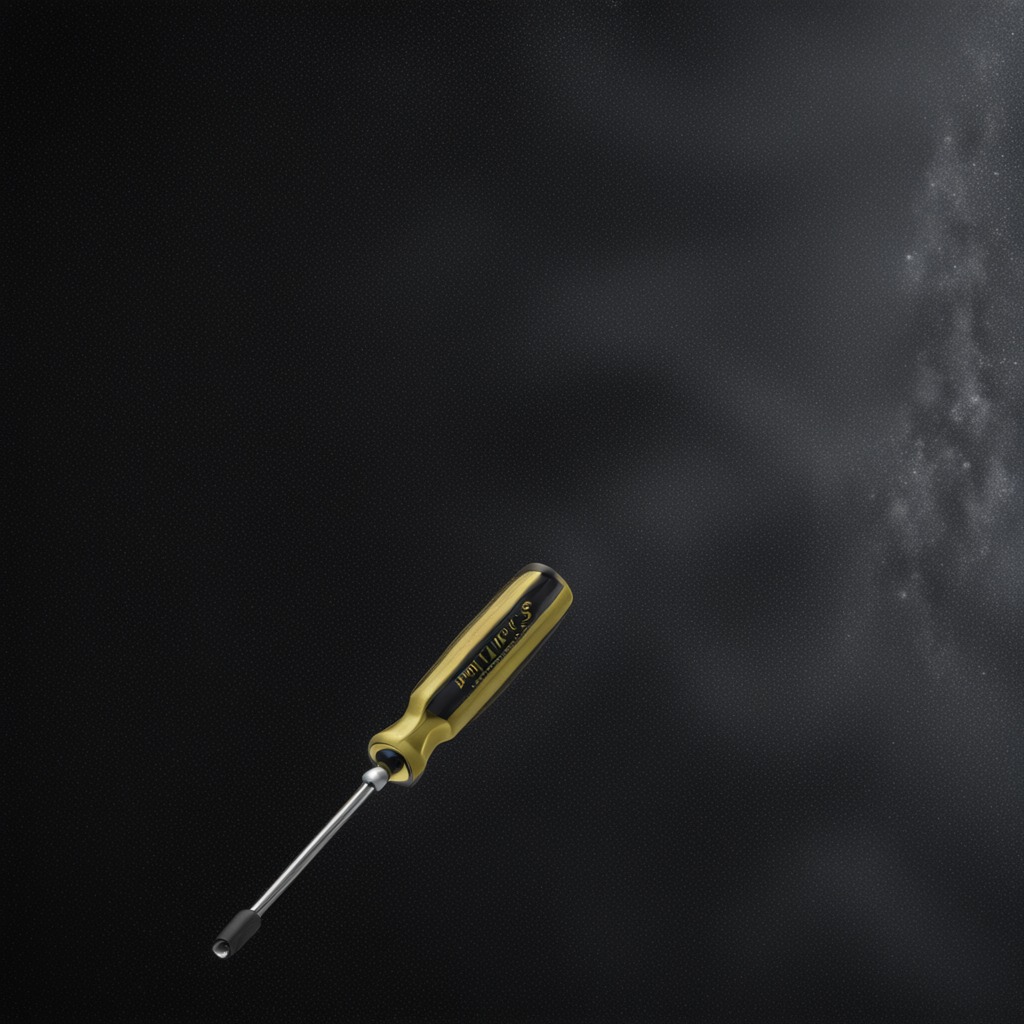
A screwdriver is lying on the tabletop.